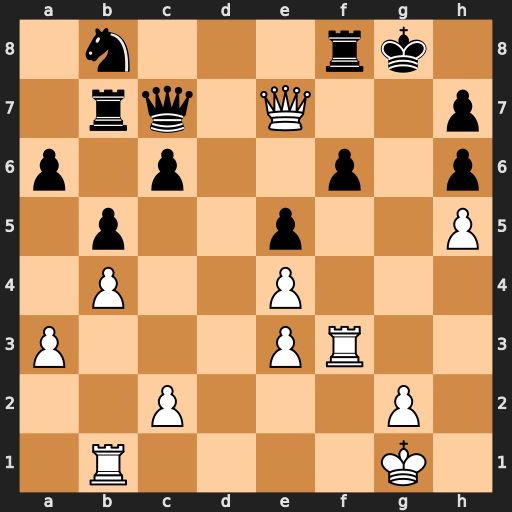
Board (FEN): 1n3rk1/1rq1Q2p/p1p2p1p/1p2p2P/1P2P3/P3PR2/2P3P1/1R4K1
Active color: w
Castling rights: -
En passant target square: -
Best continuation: Rg3+ Kh8 Qxf8#